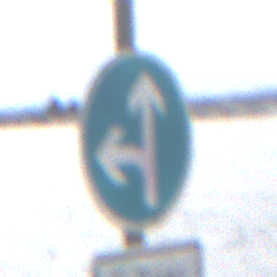
Verkehrszeichen: VorgeschriebeneFahrtrichtungGeradeausOderLinks
Zusatzzeichen unten: BesondereFahrzeugeUndTransportgueter13
Umgebung: Outdoor, Suburban
Tageszeit: Midday
Wetter: Overcast
Licht: Natural
Jahreszeit: NotSpecified
Kontrast: LowContrast